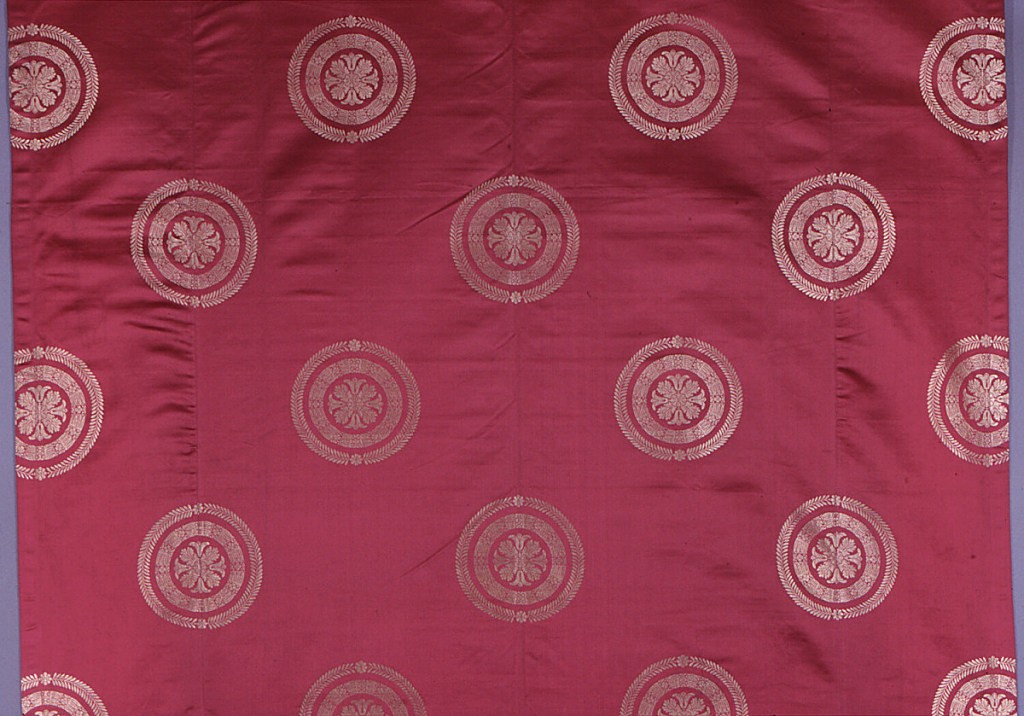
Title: Bedspread
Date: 1851–1899
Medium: silk, cotton Technique: compound satin weave
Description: Rose satin with a pattern of circular beige medallions. Each medallion has a center of lilies and acanthus leaves surrounded by a wreath of imbricated leaves and rosettes. These, in turn, are encircled by another wreath of laurel leaves with daisies at intersection.